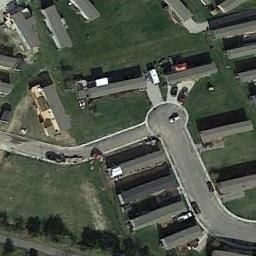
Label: mobile_home_park